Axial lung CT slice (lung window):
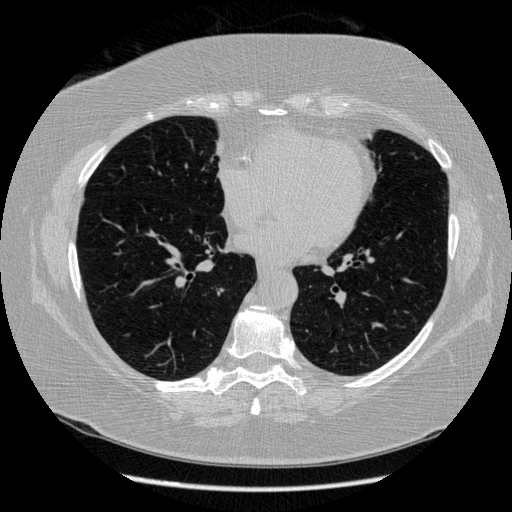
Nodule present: no